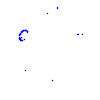
Particle: proton